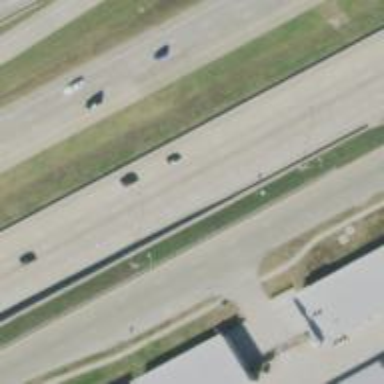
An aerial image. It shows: Secondary road with frontage road alongside.